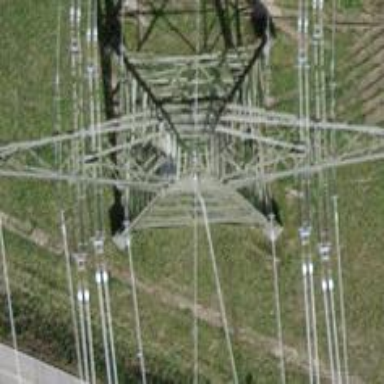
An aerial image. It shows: Power line in the image.